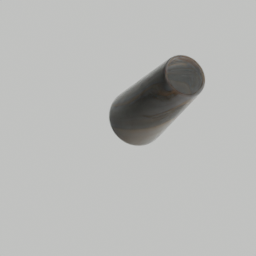
Label: decoration